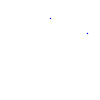
Particle: proton